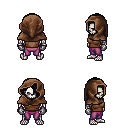
a pixel art fantasy rpg character, male body template, skeleton, brown sleeveless shirt, magenta pants, raven bangs hairstyle, cloth hood, metal gloves, four views (front, back, left, right), 2x2 character sprite sheet, small pixel art, hard edges, no anti-aliasing